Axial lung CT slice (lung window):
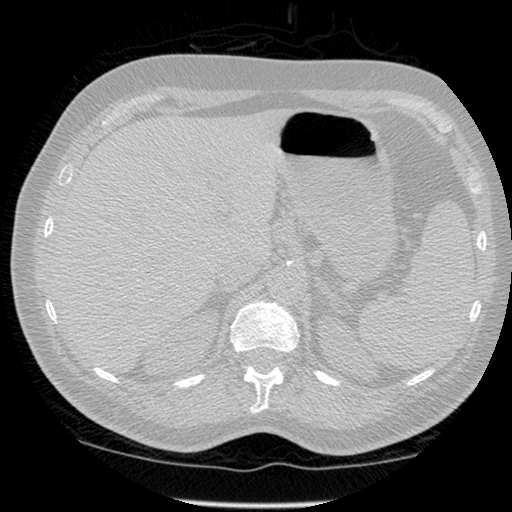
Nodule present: no